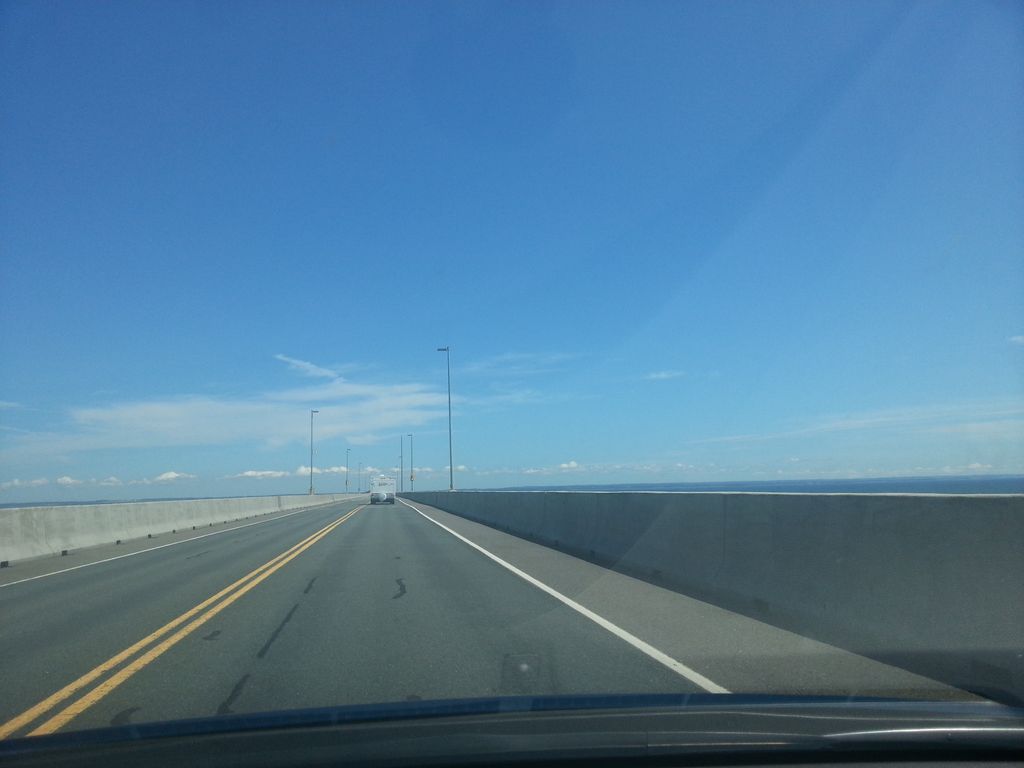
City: charlottetown